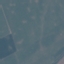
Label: AnnualCrop